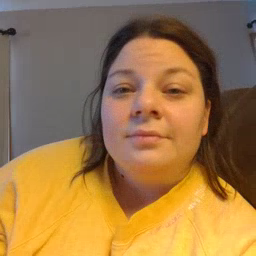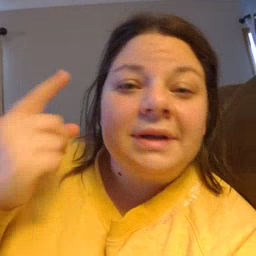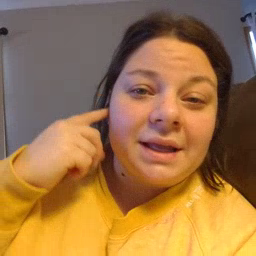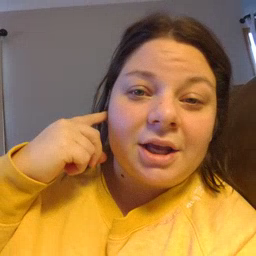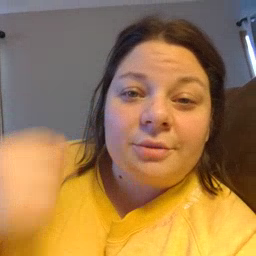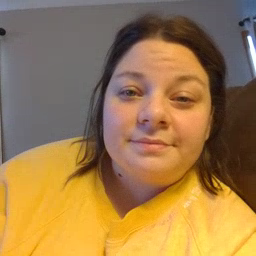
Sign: ear